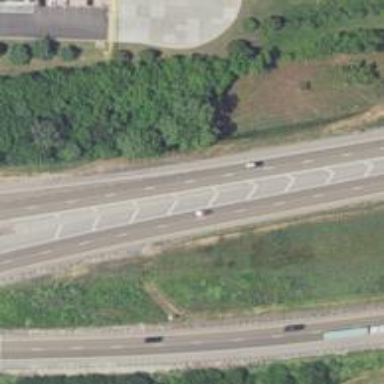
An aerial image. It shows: Motorway junction.